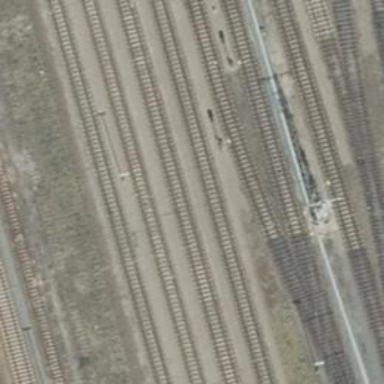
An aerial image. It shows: Railway signal.